Aerial crown-view tile of a tropical tree (Barro Colorado Island, Panama), acquired 20240611:
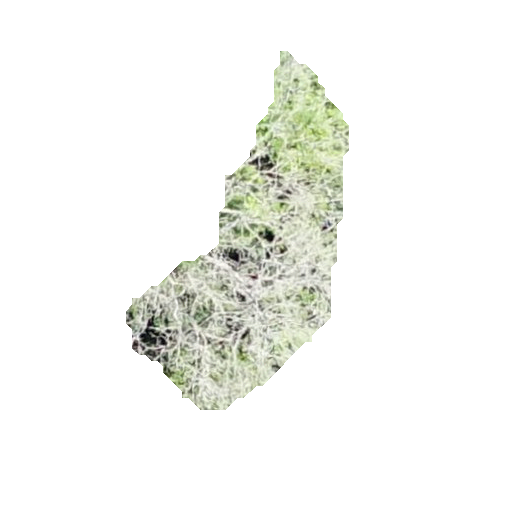
Species: Tabebuia rosea
GBIF accepted scientific name: Tabebuia rosea
Crown area: 62.507 m²